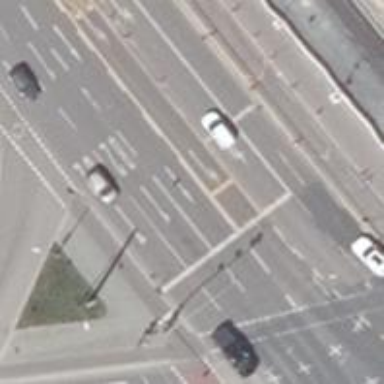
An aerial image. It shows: Asphalt road with separate sidewalks and separate cycleway. The road is classified as primary highway.